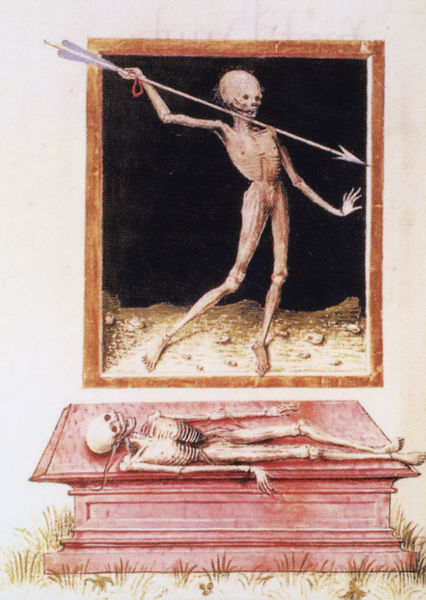
Titel: Mumienskelett. Totenmesse
Schlagwörter: gemälde, nackt, weiß, braun, grau, schwarz, zeichnung, gras, rot, ornament, leiche, rahmen, schädel, steine, tod, toter, bild, liegen, düster, graphik, hands, red, white, black, dark, funeral, gold, painting, portrait, table, ornamente, looking, picture, pink, brown, liegend, dünn, knochen, rippen, allegorie, hand, skelett, gruft, sarg, sad, grab, verstorben, flesh, hell, man, naked, nude, rocks, stone, sand, death, feet, speer, grass, bild im bild, drawing, frame, pfeil, monument, dead, abstract, marble, dirt, person, gerippe, rectangle, square, sarkophag, art, fingers, sperr, mourning, lying, paint, altar, stones, plain, standing, arrow, body, scary, skeleton, symbol, zombie, lay, lie, kill, tot, der tod, surrealism, bone, bones, skeletons, skull, crypt, grave, verstorbener, surreal, killing, throw, weapon, dying, spear, thin, tomb, corpse, fantasy, grin, resurrection, casket, coffin, string, lance, toes, ribs, n, skulls, arche, die, portarait, hades, symbolismus, pnk, slab, dead person, skeltons, sarkophagius, dart, mortality, arow, bier, frams, red coffin, strng, joints, two skeletons, cadaver, skeltett, framw, vison